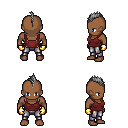
a pixel art fantasy rpg character, male body template, human, dark skin, maroon pirate shirt, metal pants, gray mohawk hairstyle, gold gloves, four views (front, back, left, right), 2x2 character sprite sheet, small pixel art, hard edges, no anti-aliasing